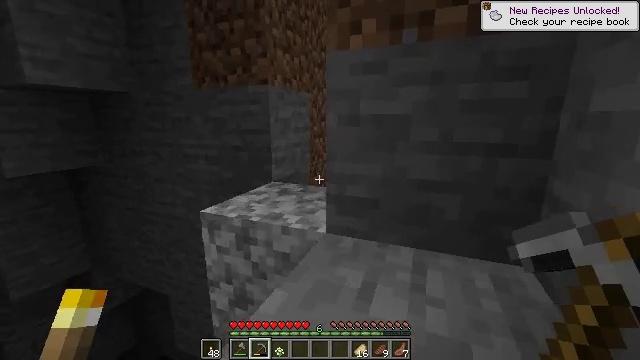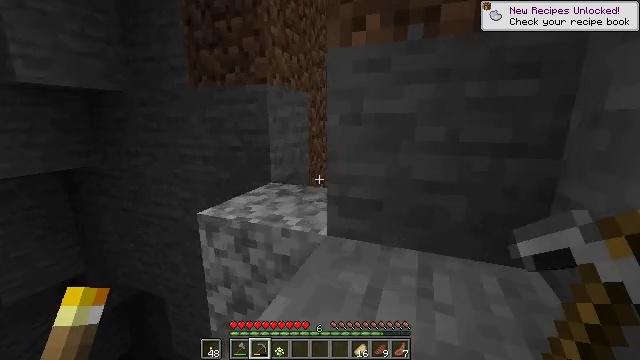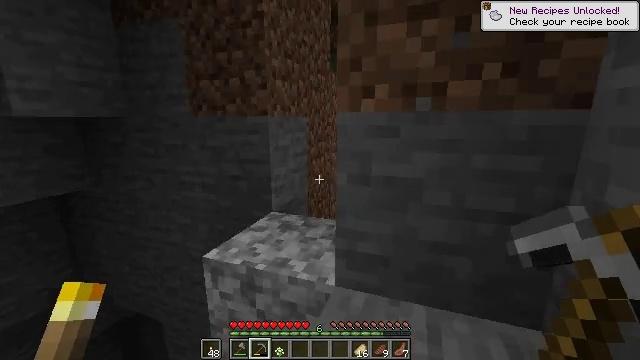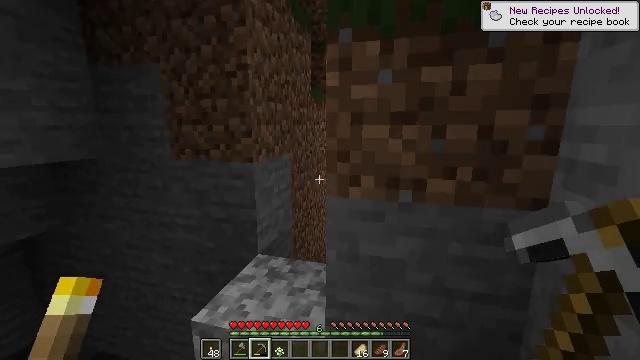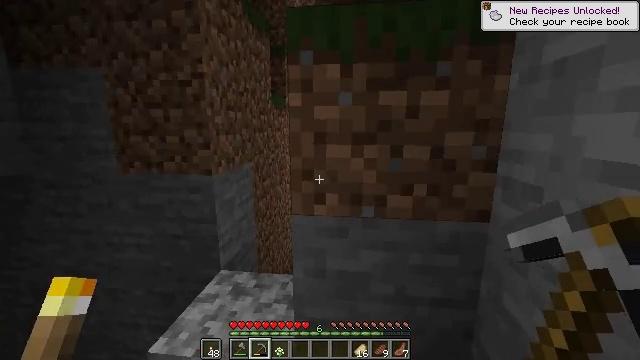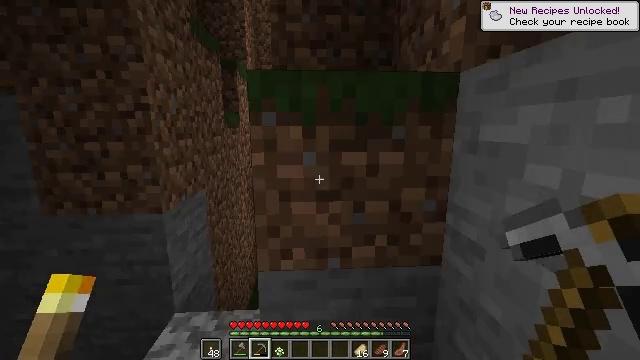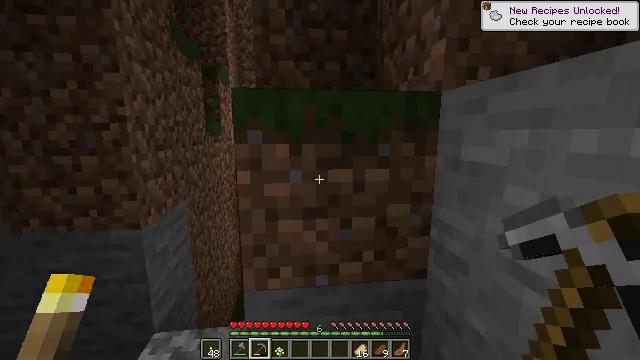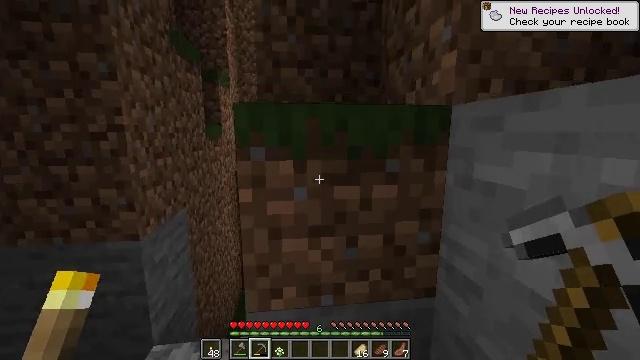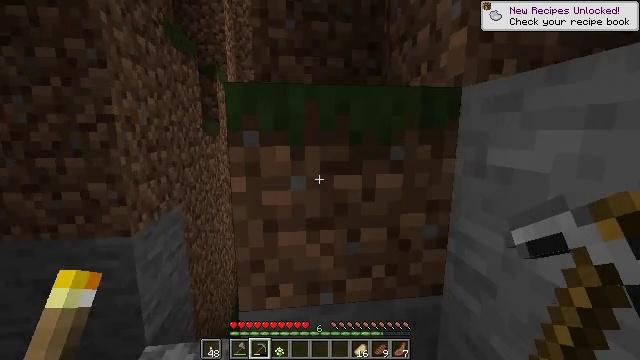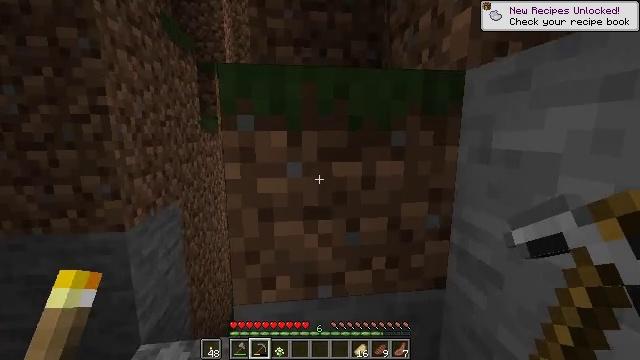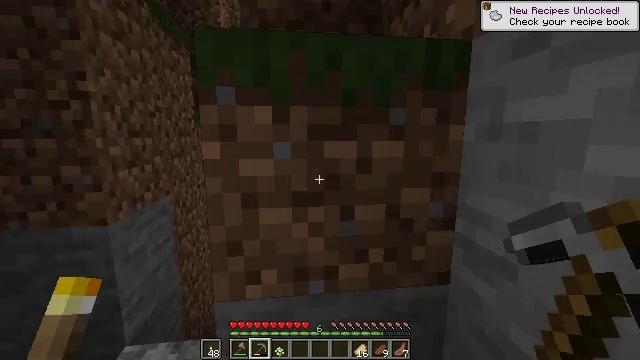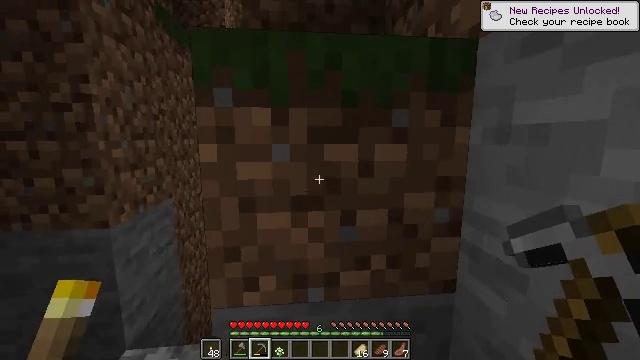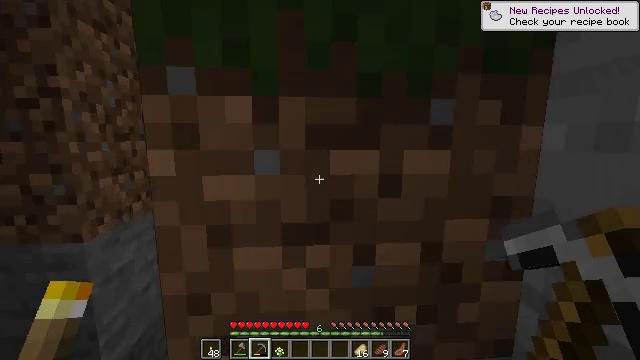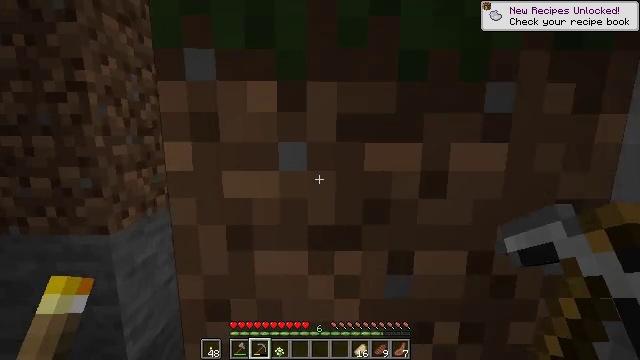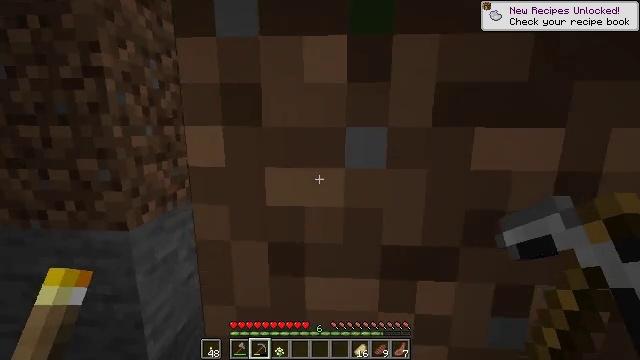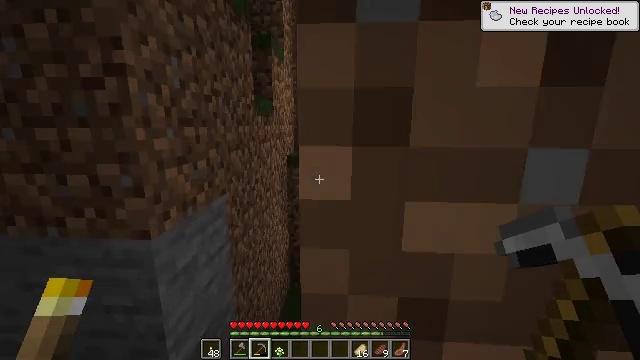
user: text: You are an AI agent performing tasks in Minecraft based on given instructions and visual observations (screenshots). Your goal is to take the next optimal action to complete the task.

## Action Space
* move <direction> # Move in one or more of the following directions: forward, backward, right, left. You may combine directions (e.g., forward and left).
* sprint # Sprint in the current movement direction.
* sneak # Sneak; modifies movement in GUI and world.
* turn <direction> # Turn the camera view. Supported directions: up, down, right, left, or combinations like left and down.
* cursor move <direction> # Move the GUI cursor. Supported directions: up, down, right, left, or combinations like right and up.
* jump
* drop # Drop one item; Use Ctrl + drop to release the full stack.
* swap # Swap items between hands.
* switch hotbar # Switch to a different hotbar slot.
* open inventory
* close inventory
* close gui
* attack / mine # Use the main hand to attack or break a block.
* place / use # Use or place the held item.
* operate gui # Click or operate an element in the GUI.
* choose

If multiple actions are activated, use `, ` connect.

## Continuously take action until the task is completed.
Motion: motion action
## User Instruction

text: Open your crafting table to make light gray dye.
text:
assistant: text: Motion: move forward
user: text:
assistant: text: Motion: move forward, turn right, jump
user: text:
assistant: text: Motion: move forward, turn right, jump
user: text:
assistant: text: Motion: move forward, turn right, jump
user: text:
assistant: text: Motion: move forward, turn right, jump
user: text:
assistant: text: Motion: move forward and move right, turn right, jump
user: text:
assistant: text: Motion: move forward and move right, jump
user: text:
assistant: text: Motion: move forward and move right
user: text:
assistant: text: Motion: move forward and move right
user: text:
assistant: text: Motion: move forward and move right
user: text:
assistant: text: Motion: move forward and move right, turn left
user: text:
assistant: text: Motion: move forward and move left, turn left
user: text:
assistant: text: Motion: move forward and move left, turn left and down
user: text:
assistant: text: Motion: move forward and move left, turn left and down
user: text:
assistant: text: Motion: move forward and move left
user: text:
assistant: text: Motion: move forward and move left
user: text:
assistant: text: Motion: move forward and move left
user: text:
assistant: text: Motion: move forward and move left, turn right
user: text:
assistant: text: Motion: move forward and move left, turn right
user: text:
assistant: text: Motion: move forward and move left, turn right
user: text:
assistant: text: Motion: move forward and move left, turn right and up
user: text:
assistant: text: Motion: move forward, turn right
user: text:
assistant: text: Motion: move forward, turn right
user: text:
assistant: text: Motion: move forward
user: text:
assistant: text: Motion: move forward
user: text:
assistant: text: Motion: move forward
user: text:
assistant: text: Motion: move forward, turn down
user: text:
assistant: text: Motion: move forward, turn right and down
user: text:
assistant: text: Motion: move forward, turn right and down
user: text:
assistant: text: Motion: move forward, turn right and down